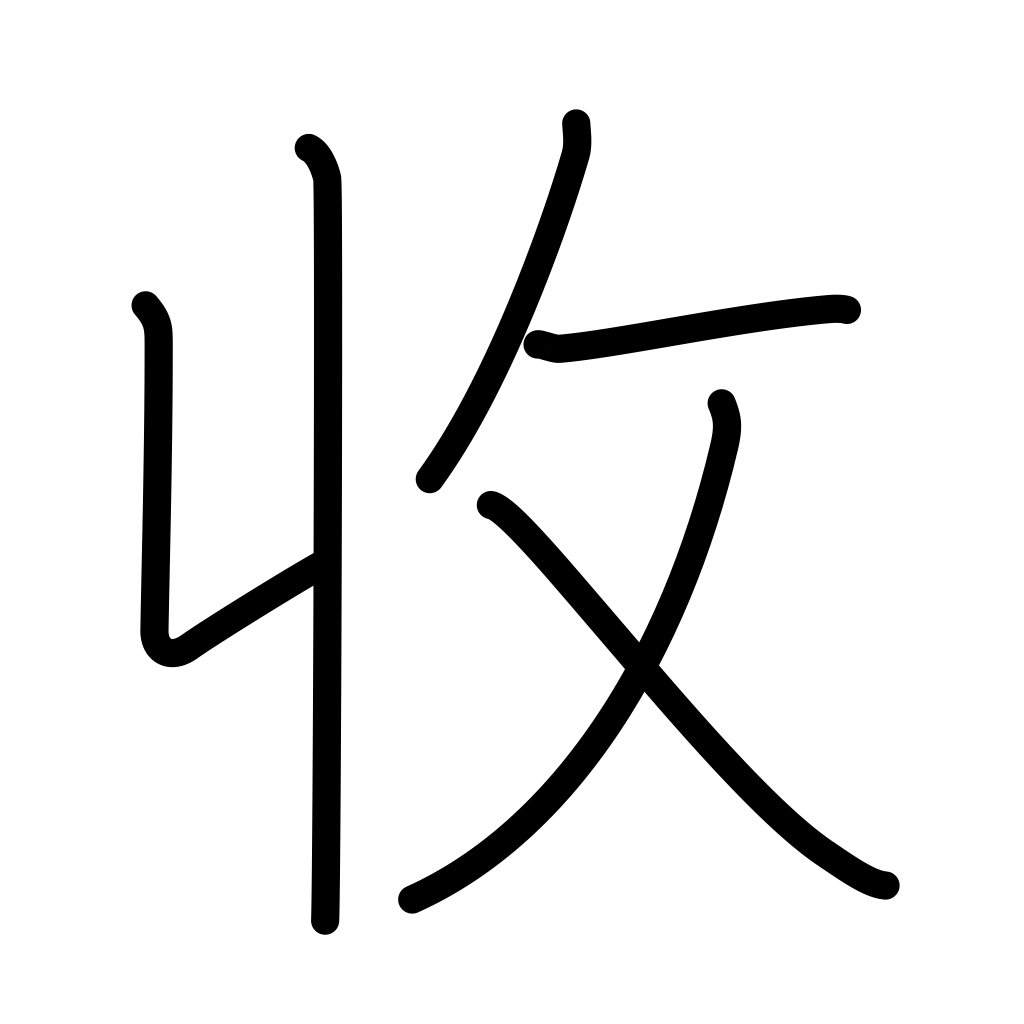
Meaning: income